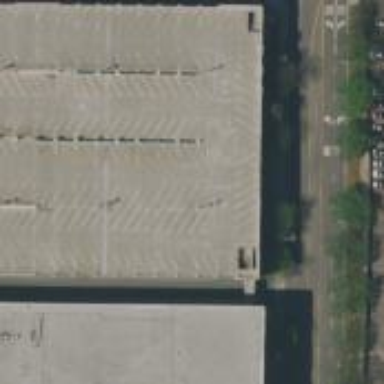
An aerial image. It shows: Multi-storey parking lot with asphalt surface.